Question: I filled my 'tableView' with a background view (gradient) unfortunately, only half of the background is filled.
Any ideas how to fill the second half?
Big thanks in advance!
Code:
'''
UIView* myView = [[GradientBackground alloc] initWithFrame:CGRectMake(self.view.bounds.origin.x, self.view.bounds.origin.y, self.view.bounds.size.width, self.view.bounds.size.height)];
myTableView.backgroundColor = [UIColor clearColor];
myTableView.backgroundView = myView;
'''
and
'''
- (id)initWithFrame:(CGRect)frame
{
self = [super initWithFrame:frame];
if (self) {
// Initialization code
}
return self;
}
- (void)drawRect:(CGRect)rect
{
CGContextRef currentContext = UIGraphicsGetCurrentContext();
CGGradientRef glossGradient;
CGColorSpaceRef rgbColorspace;
size_t num_locations = 2;
CGFloat locations[2] = { 0.0, 1.0 };
CGFloat components[8] = { 25.0 / 255.0, 89.0 / 255.0, 140.0 / 255.0, 0.65, // Start color
25.0 / 255.0, 89.0 / 255.0, 140.0 / 255.0, 1.0 }; // End color
//( 25.0 / 255.0 ) green:( 89.0 / 255.0 ) blue:( 140.0 / 255.0 )
rgbColorspace = CGColorSpaceCreateDeviceRGB();
glossGradient = CGGradientCreateWithColorComponents(rgbColorspace, components, locations, num_locations);
CGRect currentBounds = self.bounds;
CGPoint topCenter = CGPointMake(CGRectGetMidX(currentBounds), 0.0f);
CGPoint midCenter = CGPointMake(CGRectGetMidX(currentBounds), CGRectGetMidY(currentBounds));
CGContextDrawLinearGradient(currentContext, glossGradient, topCenter, midCenter, 0);
CGGradientRelease(glossGradient);
CGColorSpaceRelease(rgbColorspace);
}
25.0 / 255.0, 89.0 / 255.0, 140.0 / 255.0, 1.0 }; // End color
//( 25.0 / 255.0 ) green:( 89.0 / 255.0 ) blue:( 140.0 / 255.0 )
rgbColorspace = CGColorSpaceCreateDeviceRGB();
glossGradient = CGGradientCreateWithColorComponents(rgbColorspace, components, locations, num_locations);
CGRect currentBounds = self.bounds;
CGPoint topCenter = CGPointMake(CGRectGetMidX(currentBounds), 0.0f);
CGPoint midCenter = CGPointMake(CGRectGetMidX(currentBounds), CGRectGetMidY(currentBounds));
CGContextDrawLinearGradient(currentContext, glossGradient, topCenter, midCenter, 0);
CGGradientRelease(glossGradient);
CGColorSpaceRelease(rgbColorspace);
'''

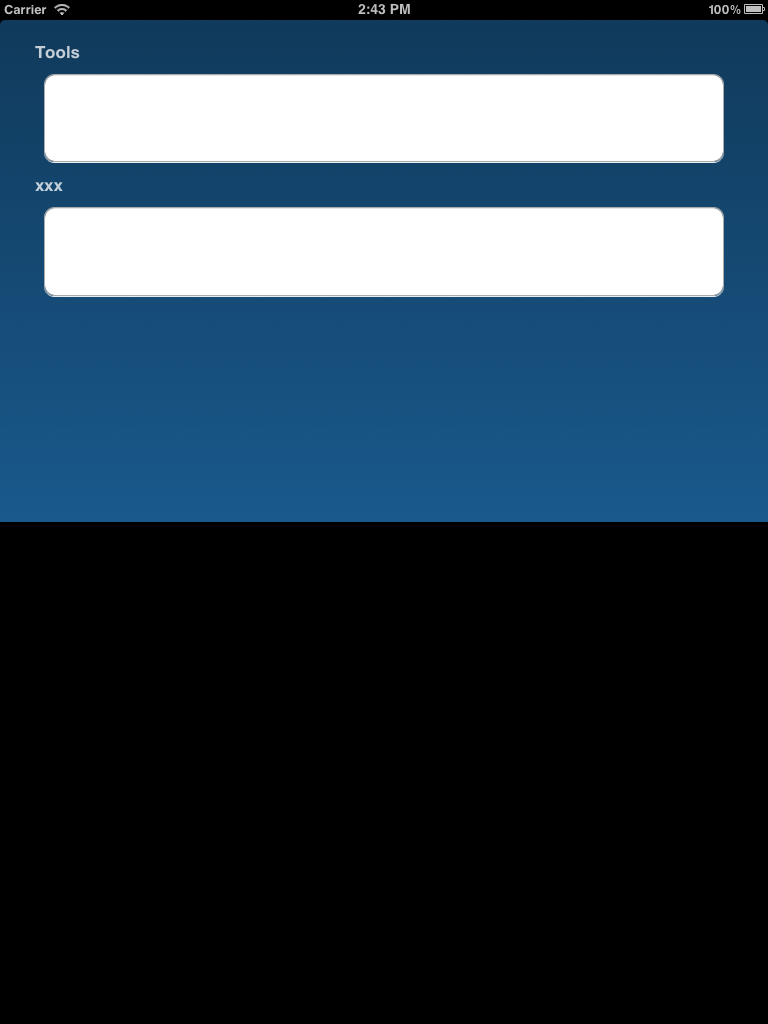
Answer: Got it. My code for the gradient was wrong. I used the mid of the view, but the gradient was supposed to end at the bottom.
'''
rgbColorspace = CGColorSpaceCreateDeviceRGB();
glossGradient = CGGradientCreateWithColorComponents(rgbColorspace, components, locations, num_locations);
CGRect currentBounds = self.bounds;
CGPoint topCenter = CGPointMake(CGRectGetMidX(currentBounds), CGRectGetMaxY(currentBounds));
CGPoint bottomCent = CGPointMake(CGRectGetMidX(currentBounds), CGRectGetMinY(currentBounds));
CGContextDrawLinearGradient(currentContext, glossGradient, topCenter, bottomCent, 0);
CGGradientRelease(glossGradient);
CGColorSpaceRelease(rgbColorspace);
'''